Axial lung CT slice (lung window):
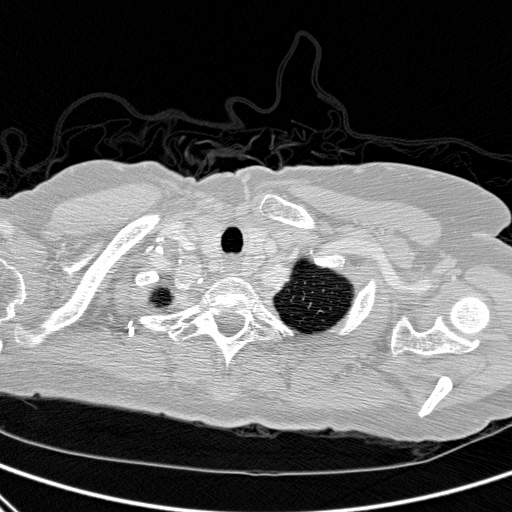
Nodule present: no